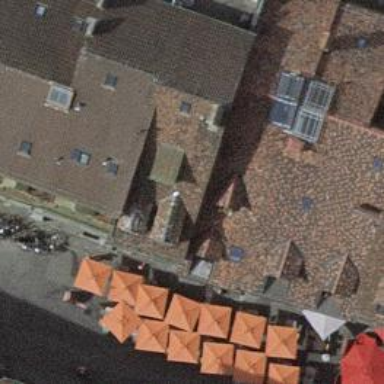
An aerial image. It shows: Restaurant.